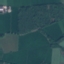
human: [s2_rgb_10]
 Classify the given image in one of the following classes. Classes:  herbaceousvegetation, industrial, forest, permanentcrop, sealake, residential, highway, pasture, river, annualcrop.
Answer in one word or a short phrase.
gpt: Pasture